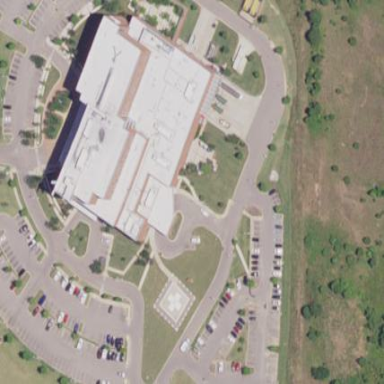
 serving as amenity and providing healthcare services."